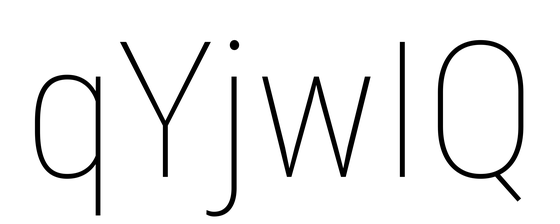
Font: Roboto_Condensed_Thin